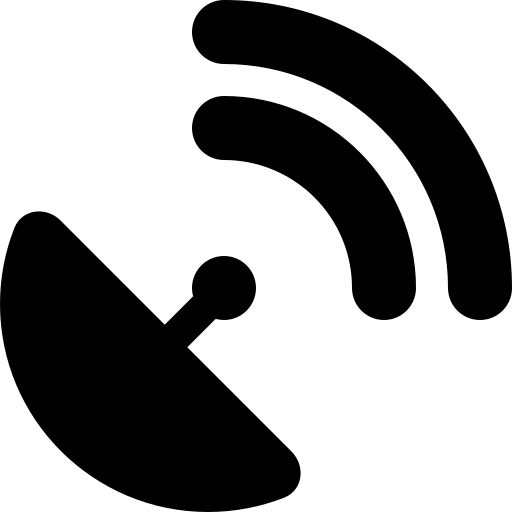
Tags: icon, FontAwesome, fa-icon, solid, satellite, dish